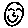
Label: smiley face